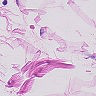
Metastatic tissue present: no